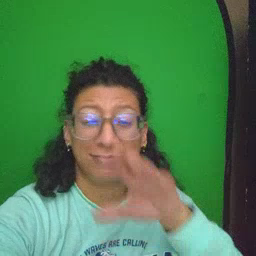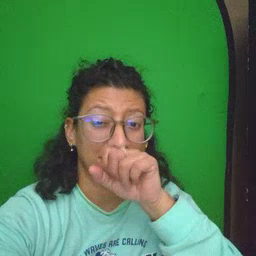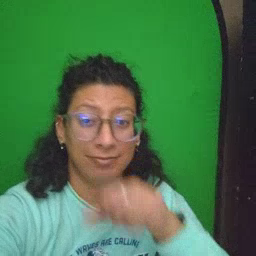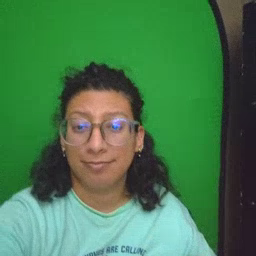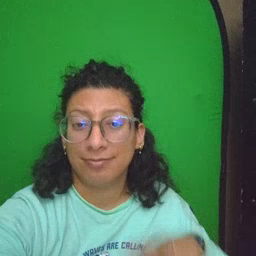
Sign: orange